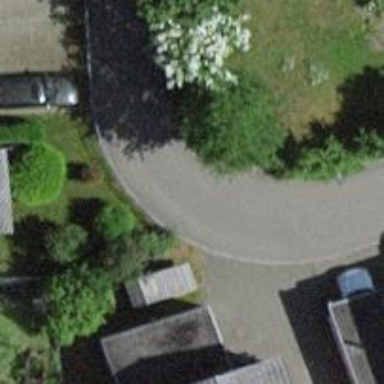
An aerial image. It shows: Smooth asphalt road in residential area.